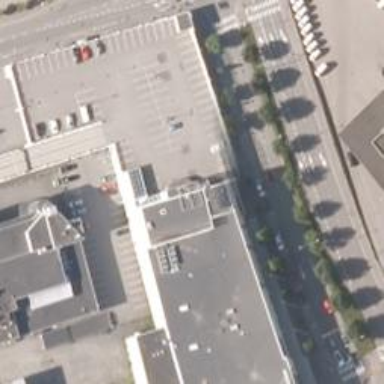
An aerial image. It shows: Post office.